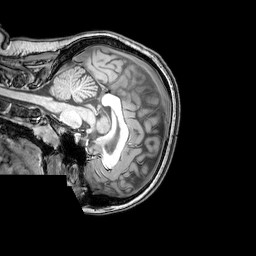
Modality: T1w
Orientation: sagittal
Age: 24
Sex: female
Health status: healthy
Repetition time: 0.081 s
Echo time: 0.037 s